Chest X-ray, PA view. Patient: 58 years old, sex F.
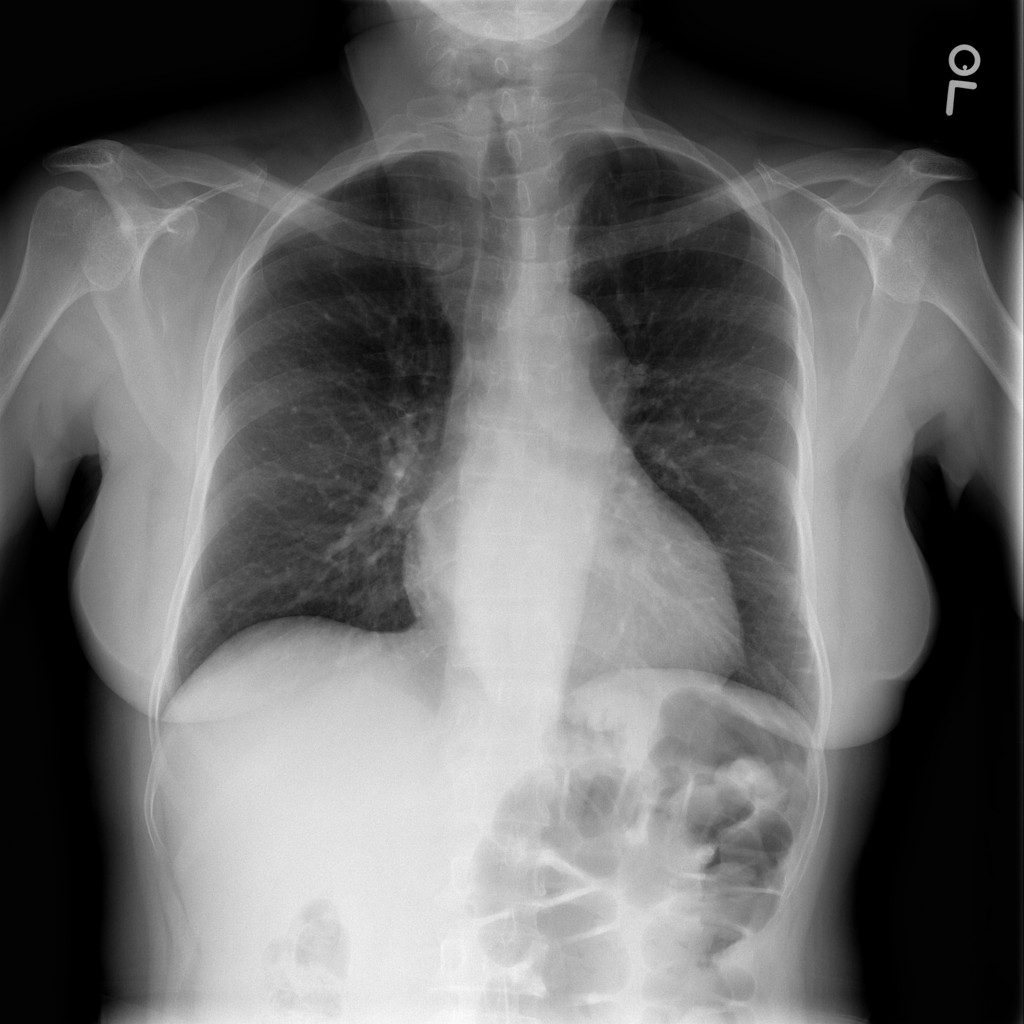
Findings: No Finding